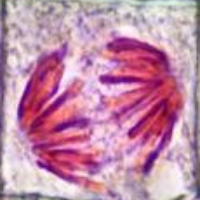
Label: anaphase